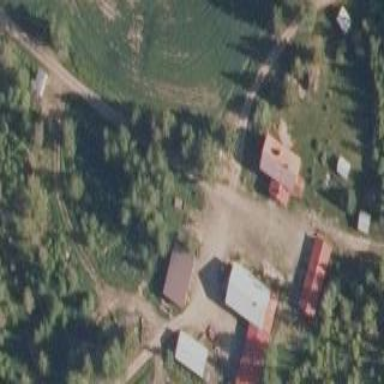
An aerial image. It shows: Farmyard area.